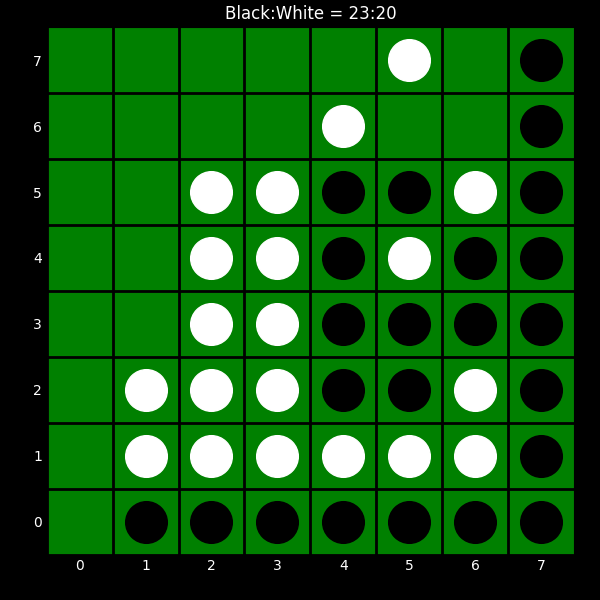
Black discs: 23
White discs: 20